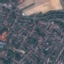
Land use / land cover class: Residential